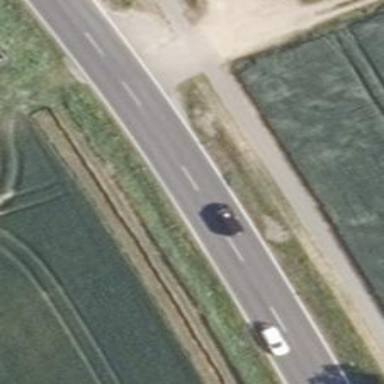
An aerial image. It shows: Secondary road with asphalt surface.